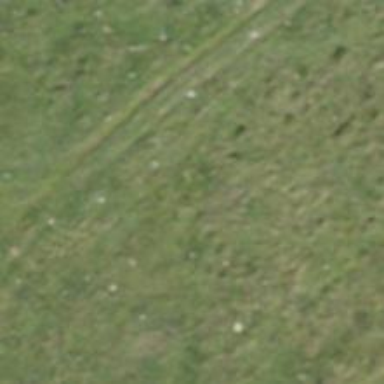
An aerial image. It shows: Gravel track with grade 2 tracktype.